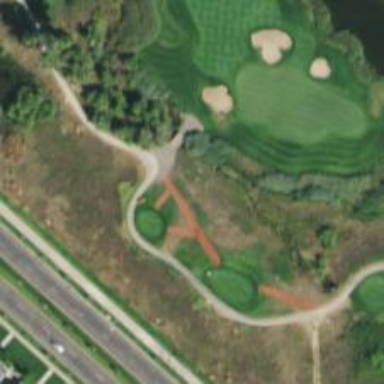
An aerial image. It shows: Pathway for golfing.